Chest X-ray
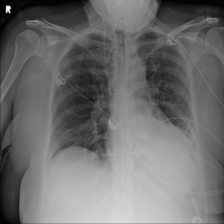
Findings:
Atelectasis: positive
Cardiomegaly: negative
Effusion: positive
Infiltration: positive
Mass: negative
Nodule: negative
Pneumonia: negative
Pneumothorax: negative
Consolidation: negative
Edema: negative
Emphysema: negative
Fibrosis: negative
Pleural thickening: negative
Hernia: negative